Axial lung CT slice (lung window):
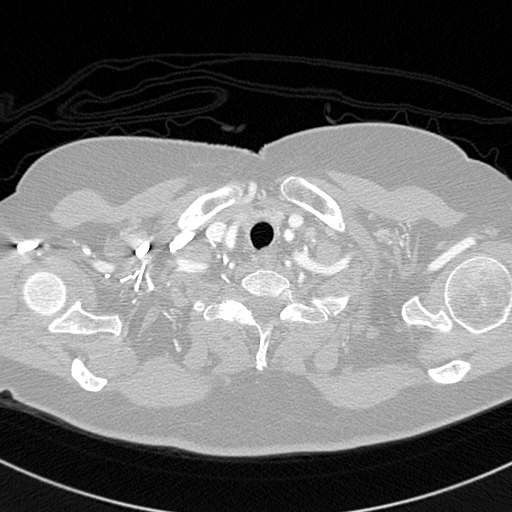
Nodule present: no